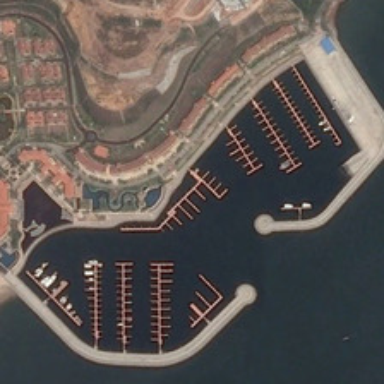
A row of red roofed houses were built near the pier .